Question: Im a little new to JSTL and Javabeans so I'm having a lot of trouble figuring this one out.
I have an index.jsp, a class called CustomerScheme which extends an ArrayList, and a test.jsp which im using for output.
index.jsp contains the following code, and has a link to test.jsp:
'''
<jsp:useBean id="scheme" scope="session" class="customer.beans.CustomerScheme">
<%
// Open a stream to the init file
InputStream stream =
application.getResourceAsStream("/fm.txt");
// Get a reference to the scheme bean
CustomerScheme custScheme =
(CustomerScheme) pageContext.findAttribute("scheme");
// Load colors from stream
try {
custScheme.load(stream);
} catch (IOException iox) {
throw new JspException(iox);
}
%>
</jsp:useBean>
'''
test.jsp contains:
'''
<%@ taglib uri="http://java.sun.com/jsp/jstl/core" prefix="c" %>
<%@ taglib prefix="fn" uri="http://java.sun.com/jsp/jstl/functions" %>
${scheme.size}
'''
CustomerScheme extends ArrayList, and has the method:
'''
public int getSize() {
return this.size();
}
'''
CustomerScheme has more code. I'll post it if you need.
: Whenever I run the program, I start at index.jsp, click the link to go to test.jsp, and then get the following:

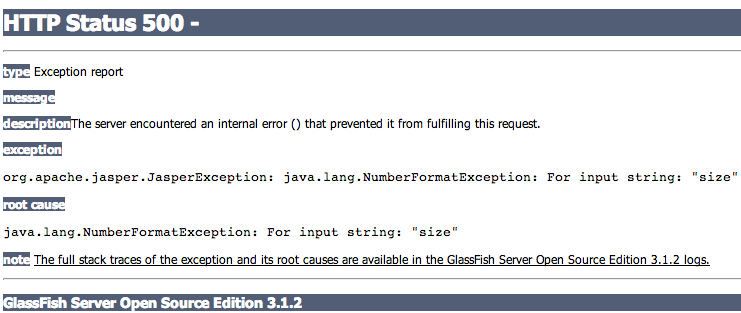
Answer: The 'javax.el.ListELResolver' handles base objects of type 'java.util.List'. It accepts any object as a property and that object into an integer index into the list.
So you need to call the 'getSize()' method - '${scheme.getSize()}' or use '<jsp:getProperty/>'
Alternatively, you can create a 'List<T>' in 'customer.beans.CustomerScheme' instead of extending 'ArrayList<T>'.
'''
public class CustomerScheme{
private List<Customer> list=new ArrayList<Customer>();
public int getSize(){
return list.size();
}
..
}
'''